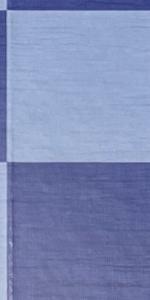
Label: Empty